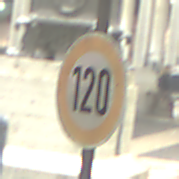
Verkehrszeichen: Geschwindigkeit120
Umgebung: Outdoor, Urban
Tageszeit: Night
Wetter: PartlyCloudy
Licht: Artificial
Jahreszeit: NotSpecified
Kontrast: HighContrast